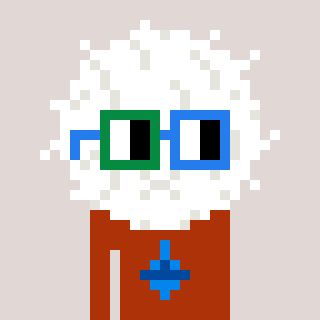
a pixel art character with square green and blue glasses, a cottonball-shaped head and a hotbrown-colored body on a warm background